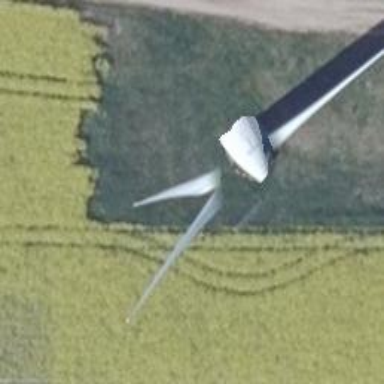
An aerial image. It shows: Wind power generator with wind turbines.